Question: I little problem but I can't resolve it, so I have a textarea and I want to align the text who is inside left, my code is :
'''
<textarea
rows="3"
cols="25"
id="{{ form_add_gift.description_article.name }}"
name="{{ form_add_gift.description_article.name }}"
style="padding: 0px !important; margin: 0px !important;text-align: left;"
class="form-control"
required="required">
{{ form_add_gift.description_article.value|trim }}
</textarea>
'''
The texarea look like this :
Please help me!! Thx in advance

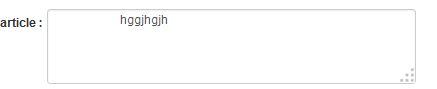
Answer: It's just because your '_______{{ form_add_gift.description_article.value|trim }}' contains too many spaces at the beginning.
Simply remove the white spaces.